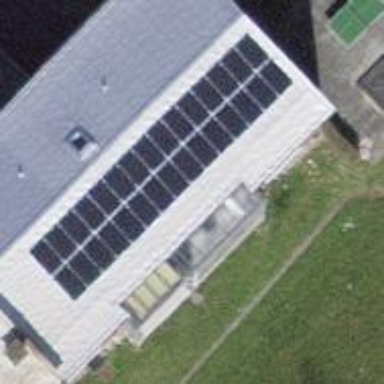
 consisting of solar photovoltaic panels."